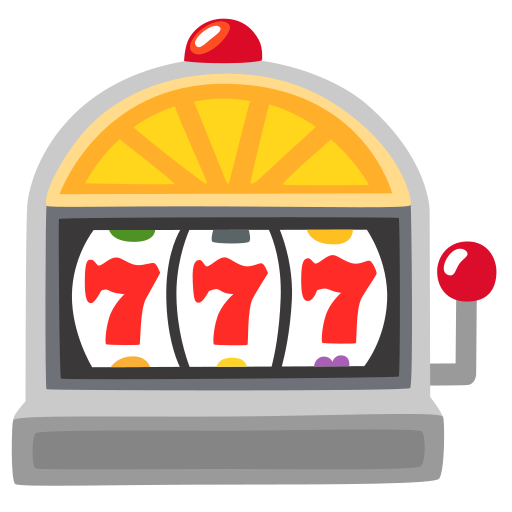
Emoji: 🎰